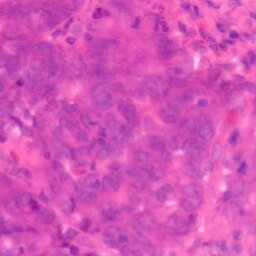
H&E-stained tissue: Colon